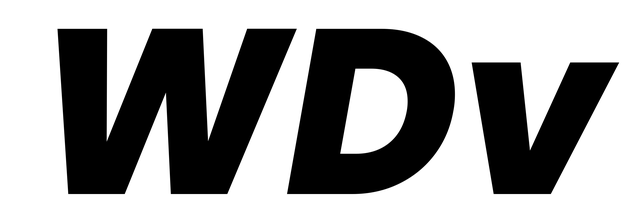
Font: Poppins-ExtraBoldItalic